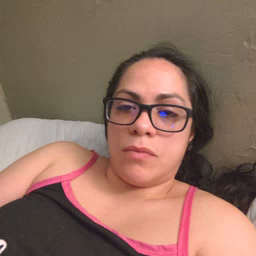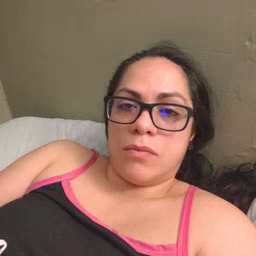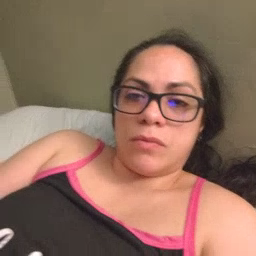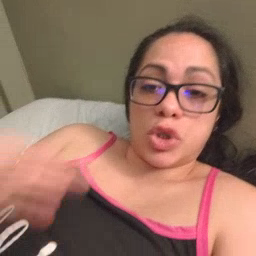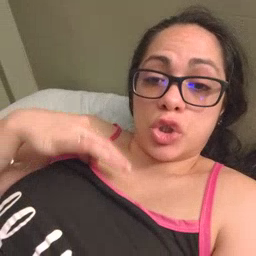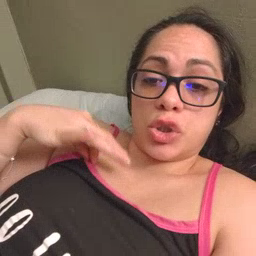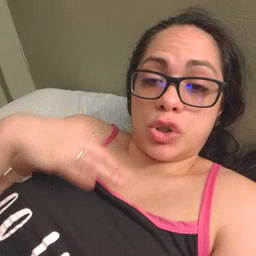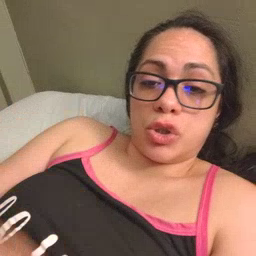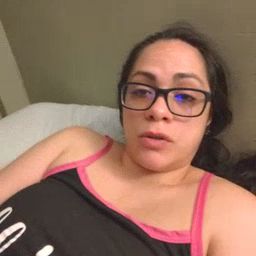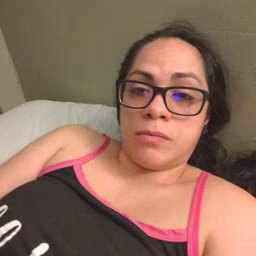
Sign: shirt